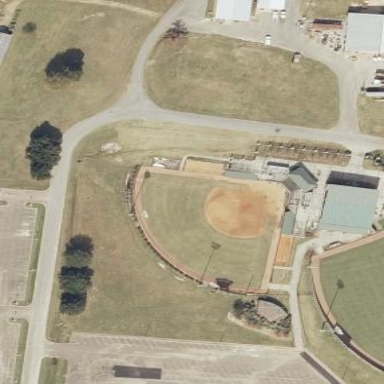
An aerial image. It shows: Softball pitch for leisure and sport activities.